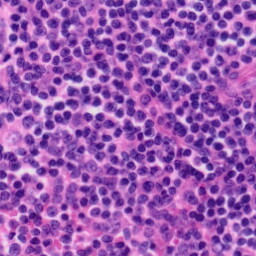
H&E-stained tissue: Tonsil